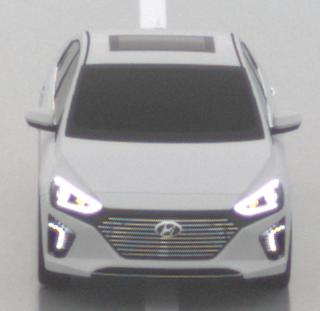
Make: Hyundai
Model: IONIQ Hybrid
Detailed model: IONIQ (AE) Hybrid
Model produced from: 2016/10
Model produced until: 2018/08
Doors: 5
Color: white
Road condition: wet road
Daytime: morning or afternoon
Contrast: low contrast